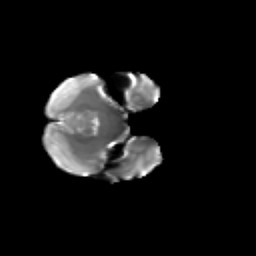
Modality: T2w
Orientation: axial
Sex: female
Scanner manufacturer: siemens
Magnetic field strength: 3 T
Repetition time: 5 s
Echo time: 0.071 s